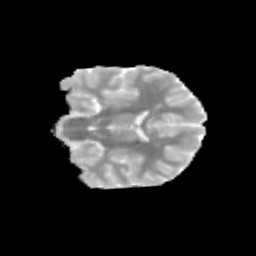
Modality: MD
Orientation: coronal
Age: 11
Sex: male
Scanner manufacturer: siemens
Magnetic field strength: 3 T
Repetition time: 3.8 s
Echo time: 0.07 s